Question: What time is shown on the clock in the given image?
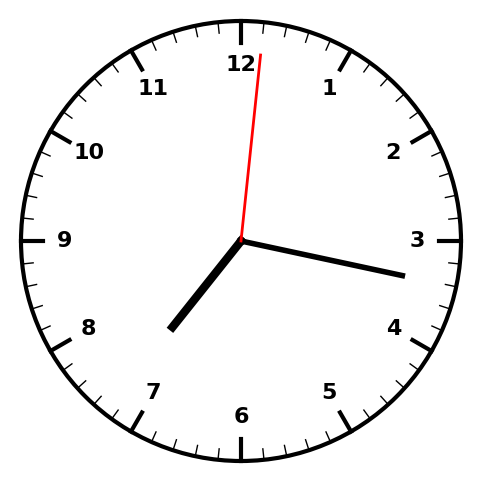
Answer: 07:17:01